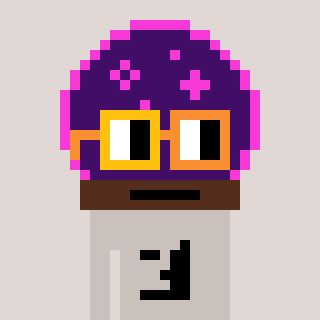
a pixel art character with square yellow and orange glasses, a crystalball-shaped head and a foggrey-colored body on a warm background